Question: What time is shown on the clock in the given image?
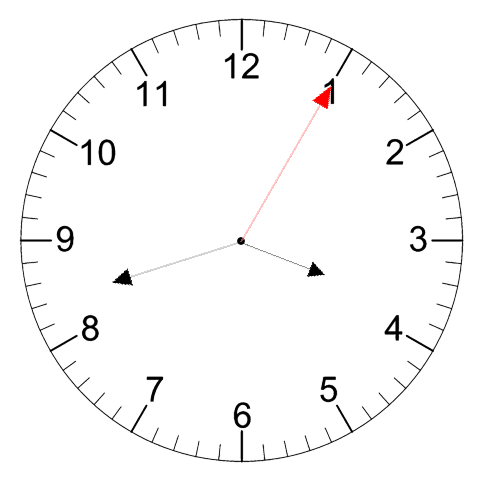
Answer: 03:42:05